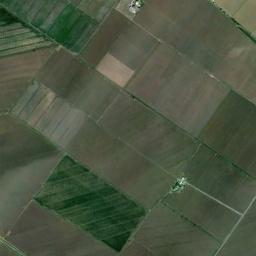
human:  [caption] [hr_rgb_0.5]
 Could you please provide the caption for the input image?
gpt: Many neatly arranged green and tan mixed rectangular farmlands of different sizes .

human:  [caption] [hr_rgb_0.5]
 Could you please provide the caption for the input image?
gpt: Several rectangular farmlands of different colors are neatly arranged on the ground .

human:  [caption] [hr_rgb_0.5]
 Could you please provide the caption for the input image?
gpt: There are some deep green and light green rectangular farmland .

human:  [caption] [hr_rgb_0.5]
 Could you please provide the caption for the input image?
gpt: There are many rectangular farmlands of different shades .

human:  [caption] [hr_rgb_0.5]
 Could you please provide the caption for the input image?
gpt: There are many green rectangular farmlands .